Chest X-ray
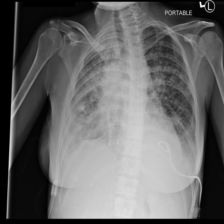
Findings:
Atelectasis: negative
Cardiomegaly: negative
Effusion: negative
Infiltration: negative
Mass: negative
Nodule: negative
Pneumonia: negative
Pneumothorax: negative
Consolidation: negative
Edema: negative
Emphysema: negative
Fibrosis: negative
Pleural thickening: positive
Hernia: negative